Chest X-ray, PA view. Patient: 33 years old, sex F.
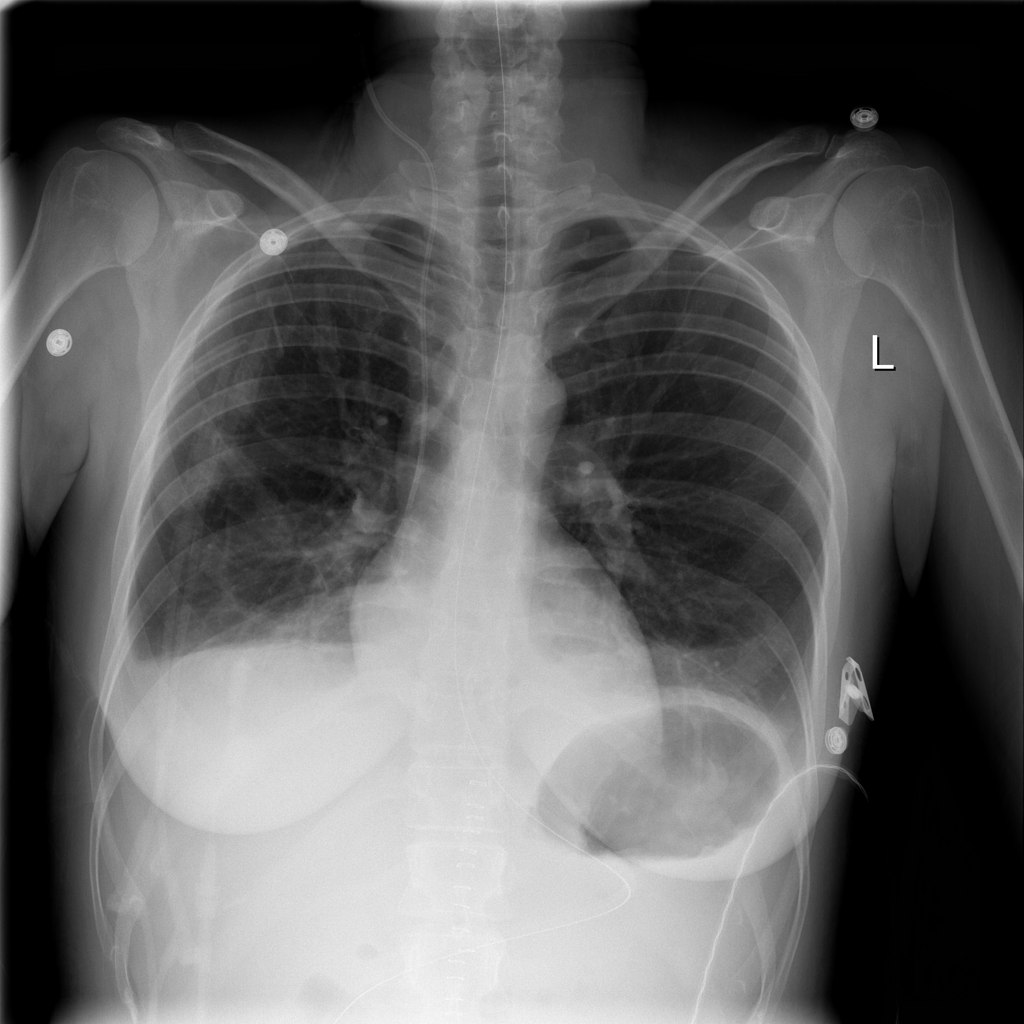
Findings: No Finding